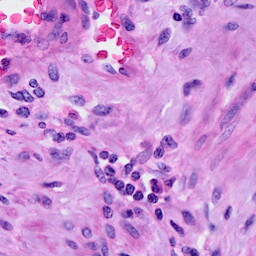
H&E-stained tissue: Cervix